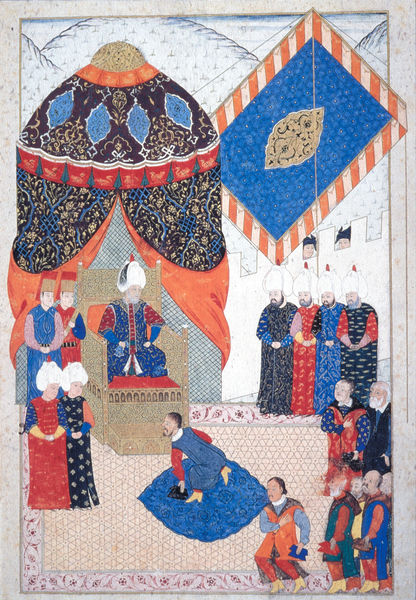
Titel: Teppich mit einer Darstellung von Nuzhet el Esrar el Akhbar (Sefer-i Sigetvar)
Standort: Istanbul
Institution: Museum Topkapi Sarayi
Schlagwörter: berg, blau, gemälde, hand, mann, weiß, frauen, gelb, menschen, sitzen, blumen, bunt, frau, grau, hut, köpfe, männer, orange, schwarz, stuhl, szene, park, rot, schloss, flächig, malerei, muster, ornament, teppich, bart, bärte, schnurrbart, wand, diener, mensch, rahmen, stehen, bild, hände, vorhang, felder, hügel, boden, gewand, gold, mantel, reich, sessel, stoff, gewänder, pflanze, garten, ranken, hellblau, kopfbedeckung, farbig, japan, papier, sitz, schuhe, berge, gebirge, mauer, kaiser, könig, soldaten, thron, bordüre, wandteppich, ornamente, streifen, zinnen, wei, buch, burg, orient, orientalisch, festung, asien, druck, seite, illustration, knien, mäntel, herrscher, tron, mosaik, beten, buchseite, china, arabisch, hubi, mauern, knieen, empfang, audienz, bittsteller, ehrerbietung, verbeugung, baldachin, fließen, prunk, anbetung, bitte, indien, turban, miniatur, wachen, arabien, islam, osmanisch, persien, türkei, verzierungen, weise, demut, araber, kniefall, osten, turbane, zelt, sultan, zinne, prächtig, bombe, terror, verehren, buchmalerei, thronen, osmanen, islamisch, godl, morgenland, würdenträger, koran, muslim, kalif, mekka, osmanisches reich, vorderasien, verneigung, asiena, bittend, fremde, irnament, jurte, naher, rabien, terrorist, wesir, pascha, emir, schalem